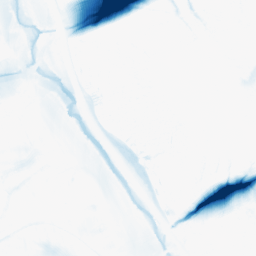
Category: morphological
Decomposition family: morphological_ellipse
Decomposition parameters: operation: closing
width: 50
height: 20
Upsampling method: cubic_catmull_rom
Upsampling parameters: scale: 4
Upsampling scale: 4